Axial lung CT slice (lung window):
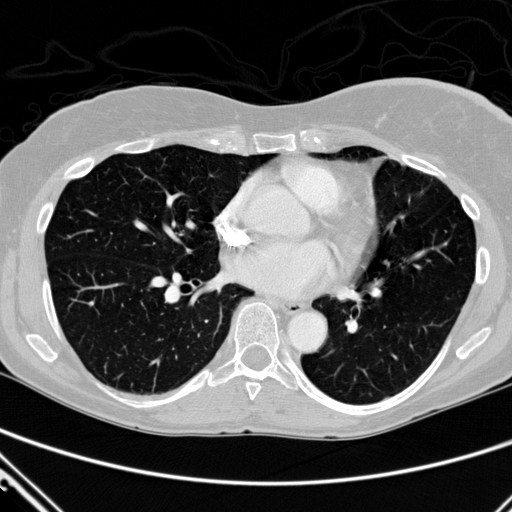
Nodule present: no